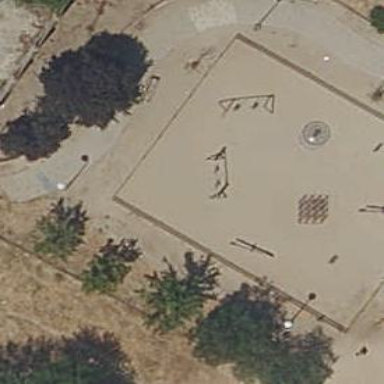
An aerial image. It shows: Playground area for leisure activities on the land.